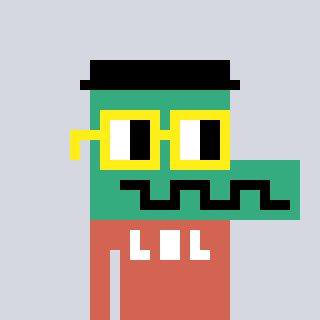
a pixel art character with square yellow glasses, a crocodile-shaped head and a peachy-colored body on a cool background